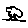
Label: tree